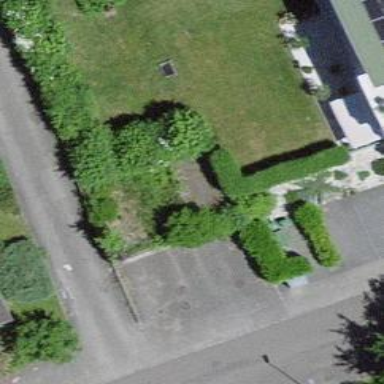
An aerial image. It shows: Flat roofed garages.